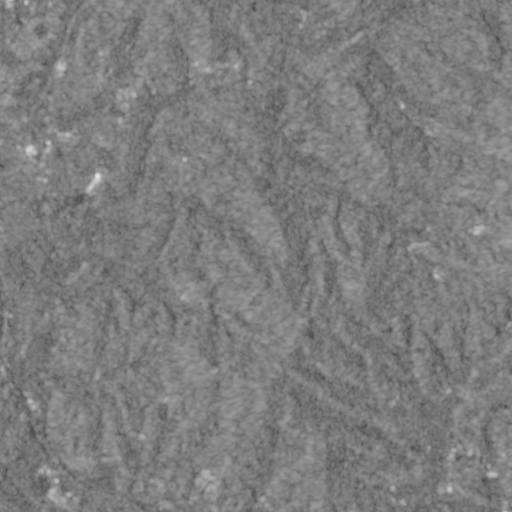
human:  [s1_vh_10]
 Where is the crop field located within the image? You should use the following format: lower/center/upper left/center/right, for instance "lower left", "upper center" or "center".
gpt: The crop field is located in the left of the image.
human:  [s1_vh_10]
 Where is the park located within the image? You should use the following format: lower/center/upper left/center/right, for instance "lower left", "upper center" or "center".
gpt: The park is located in the upper left of the image.
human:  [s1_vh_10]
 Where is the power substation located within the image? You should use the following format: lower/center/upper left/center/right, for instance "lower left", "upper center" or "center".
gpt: The power substation is located in the upper center of the image.
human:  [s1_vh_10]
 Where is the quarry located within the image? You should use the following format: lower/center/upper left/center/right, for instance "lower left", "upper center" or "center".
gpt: There is no quarry in the image.

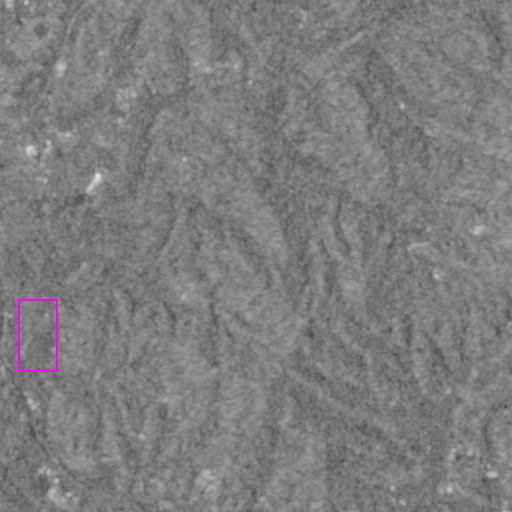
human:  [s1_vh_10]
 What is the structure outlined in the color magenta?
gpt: The structure outlined in magenta is a crop field.
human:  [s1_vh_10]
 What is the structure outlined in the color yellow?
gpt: There is no yellow outline.